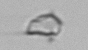
Label: detritus_transparent